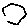
Label: hexagon